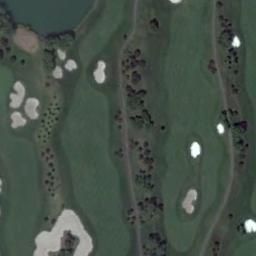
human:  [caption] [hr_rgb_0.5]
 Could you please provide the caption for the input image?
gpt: There are several bunkers and lakes and a few paths and many trees on a large green lawn on the golf course .

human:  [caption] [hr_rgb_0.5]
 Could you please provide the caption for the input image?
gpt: There are several roads beside the golf course .

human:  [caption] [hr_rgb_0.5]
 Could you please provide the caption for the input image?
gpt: The golf course has some fairways, Roads, Barrier trees and sandpits and some barrier trees are on both sides of the fairways .

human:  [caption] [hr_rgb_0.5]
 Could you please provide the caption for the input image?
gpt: The picture shows a road with a nearly 180-degree turn .

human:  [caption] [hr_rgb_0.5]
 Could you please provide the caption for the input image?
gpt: There are many bunkers on the golf course .